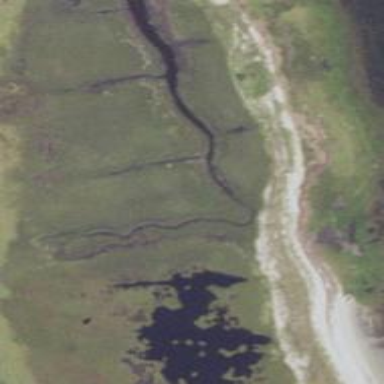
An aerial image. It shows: Tidal channel flowing through the area.